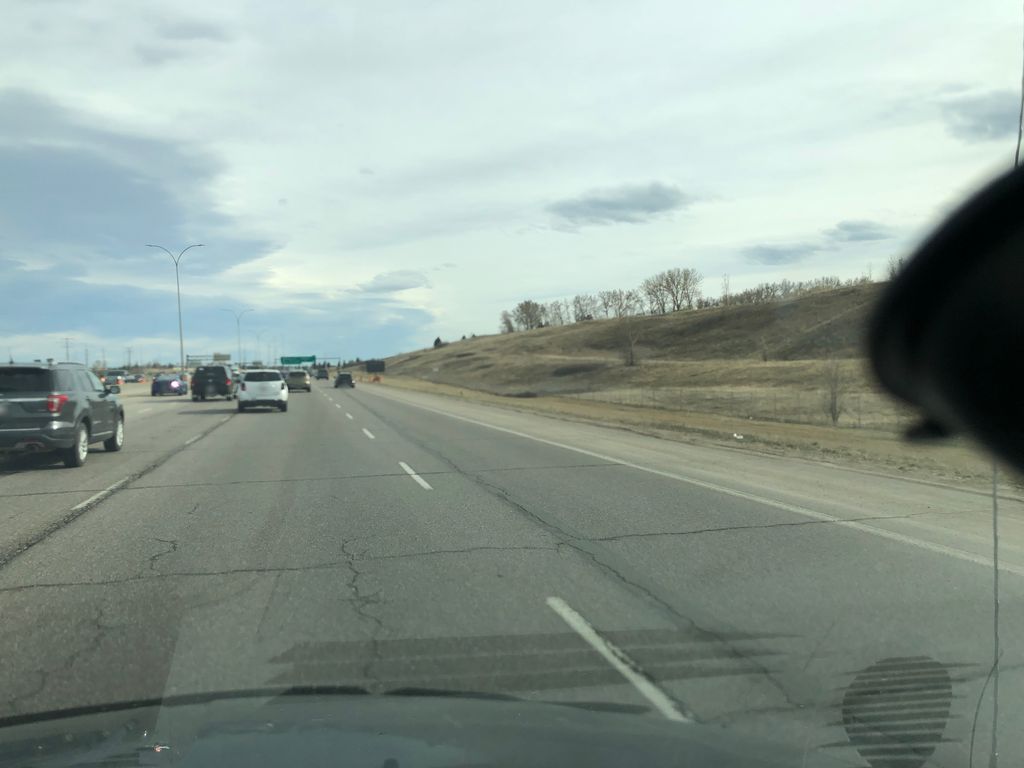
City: calgary